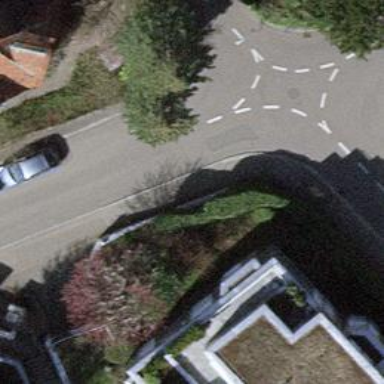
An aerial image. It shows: Footway with paving stones leading to unmarked crossing.